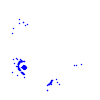
Particle: pion